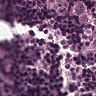
Metastatic tissue present: yes